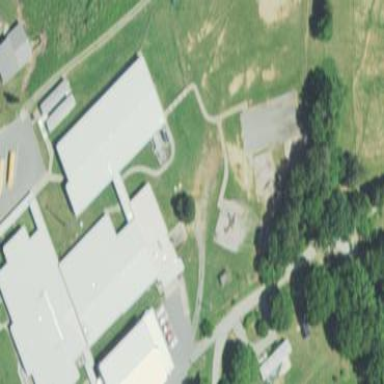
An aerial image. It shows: School building.